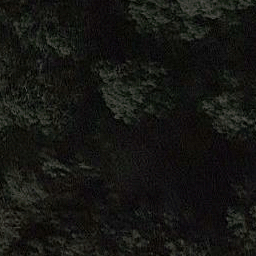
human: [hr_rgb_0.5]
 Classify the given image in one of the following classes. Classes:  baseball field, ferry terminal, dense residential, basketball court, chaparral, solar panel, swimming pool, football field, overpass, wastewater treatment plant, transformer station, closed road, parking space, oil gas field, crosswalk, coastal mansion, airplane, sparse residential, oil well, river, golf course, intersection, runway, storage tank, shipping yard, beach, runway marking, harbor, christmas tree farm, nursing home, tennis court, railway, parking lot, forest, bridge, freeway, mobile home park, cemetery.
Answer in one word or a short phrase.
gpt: forest